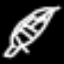
Label: leaf